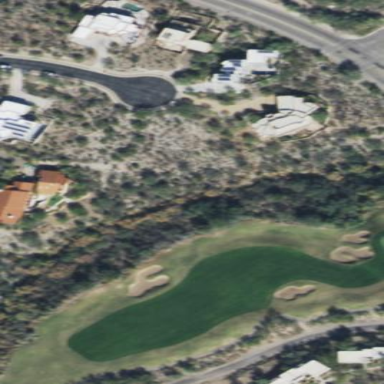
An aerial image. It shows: Rough grassy area used for golf.